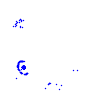
Particle: electron